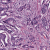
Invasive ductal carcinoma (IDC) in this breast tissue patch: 1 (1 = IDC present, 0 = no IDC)